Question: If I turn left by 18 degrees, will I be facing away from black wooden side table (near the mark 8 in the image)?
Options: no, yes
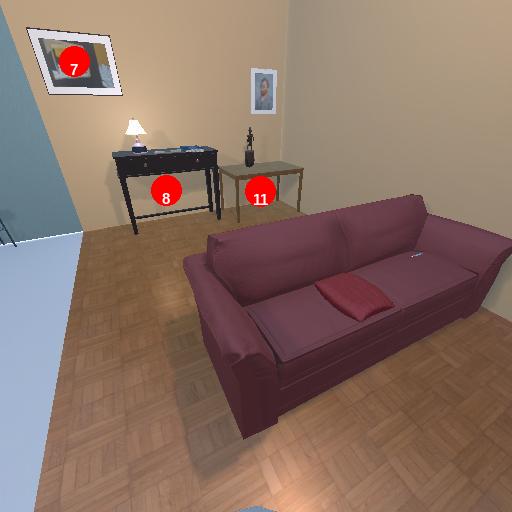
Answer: no